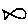
Label: fish